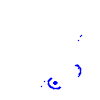
Particle: proton